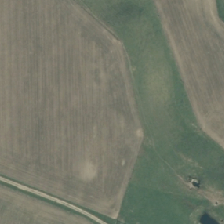
Land cover: shortrotation_cropland